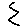
Label: zigzag